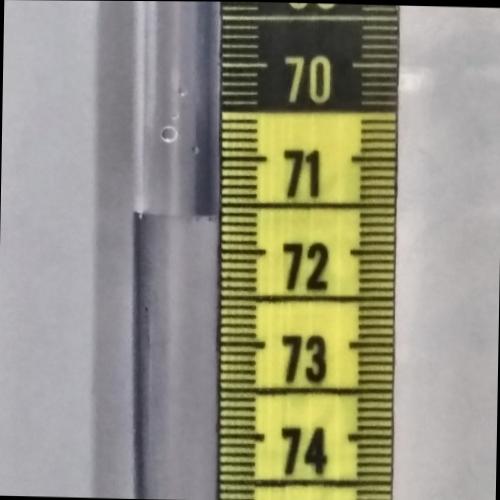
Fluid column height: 71.6 cm